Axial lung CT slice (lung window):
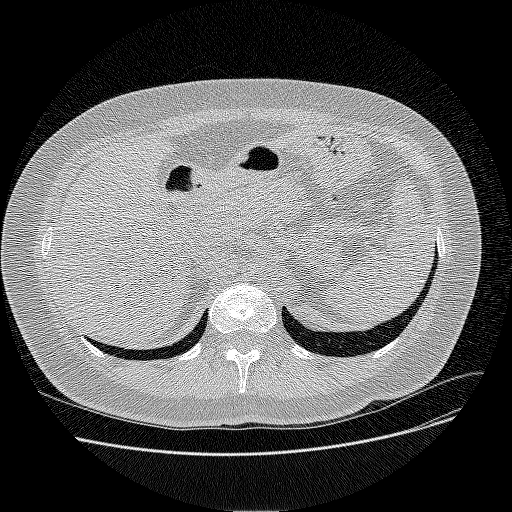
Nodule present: no